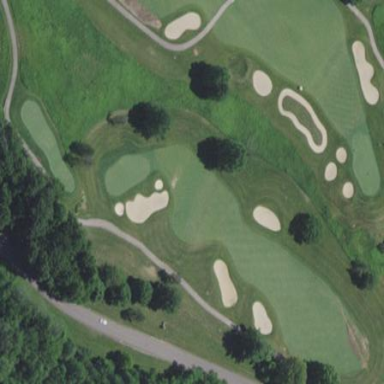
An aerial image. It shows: Grassy area designated as golf fairway.